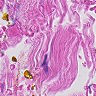
Metastatic tissue present: no